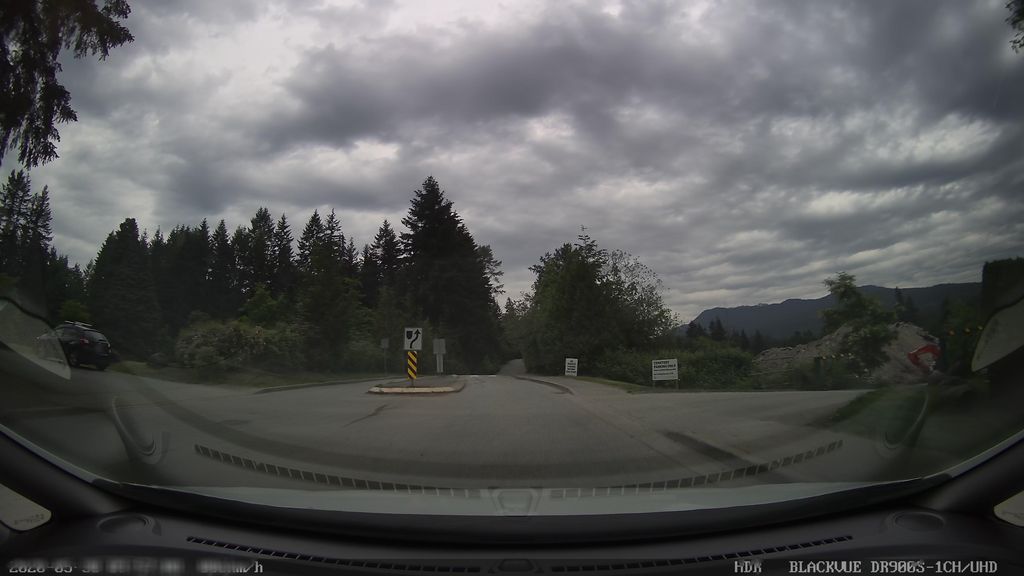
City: vancouver